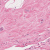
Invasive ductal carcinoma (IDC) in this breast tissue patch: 0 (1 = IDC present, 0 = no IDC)